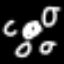
Label: squiggle